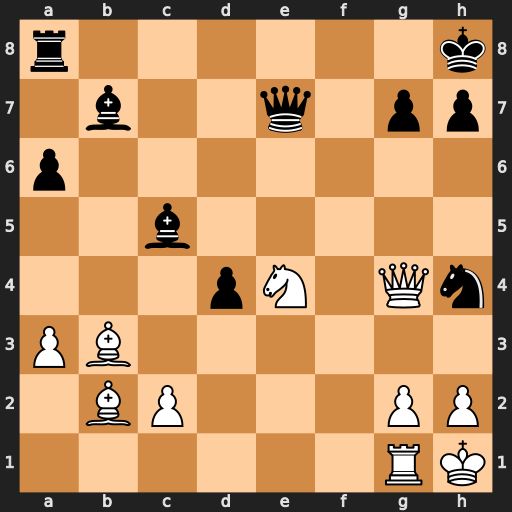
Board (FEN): r6k/1b2q1pp/p7/2b5/3pN1Qn/PB6/1BP3PP/6RK
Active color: w
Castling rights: -
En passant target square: -
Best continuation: Nxc5 Bxg2+ Rxg2